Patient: sex M, age 49
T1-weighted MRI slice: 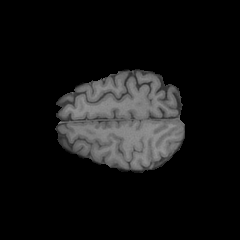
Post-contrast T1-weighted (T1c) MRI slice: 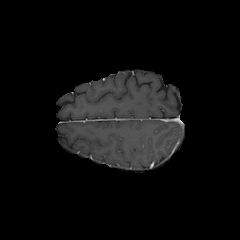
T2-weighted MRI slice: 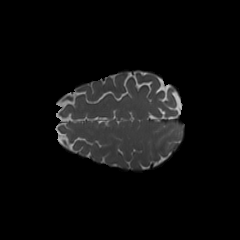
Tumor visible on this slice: no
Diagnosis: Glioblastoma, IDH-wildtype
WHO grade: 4